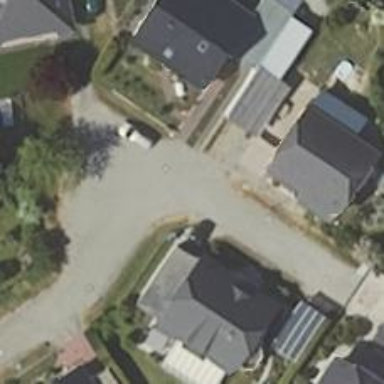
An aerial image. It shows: Living street.